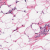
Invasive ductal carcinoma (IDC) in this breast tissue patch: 0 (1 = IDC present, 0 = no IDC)